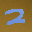
Label: 2